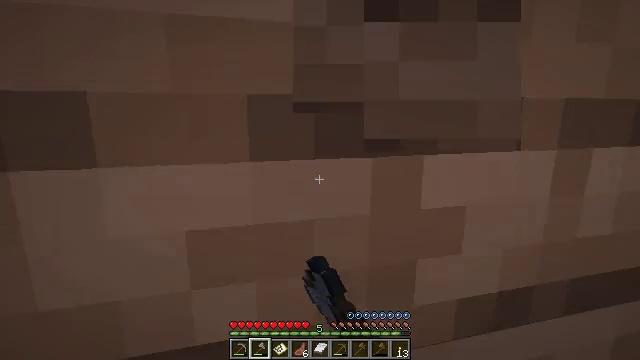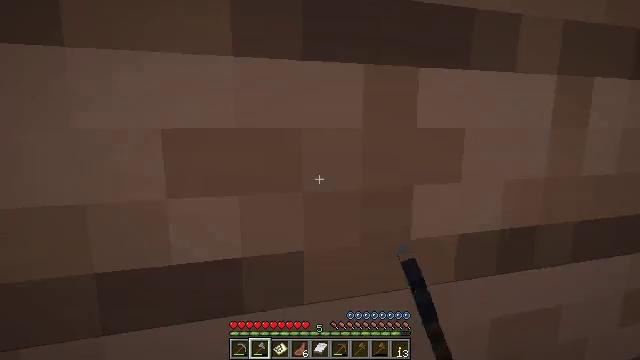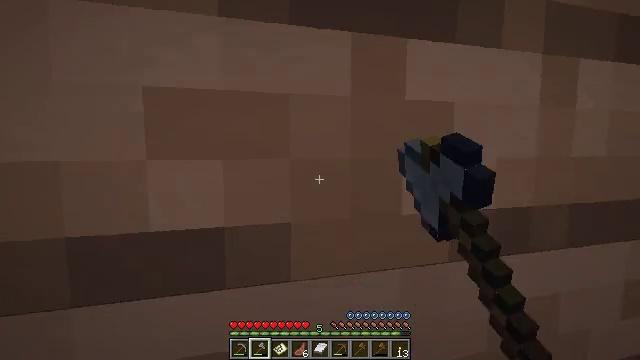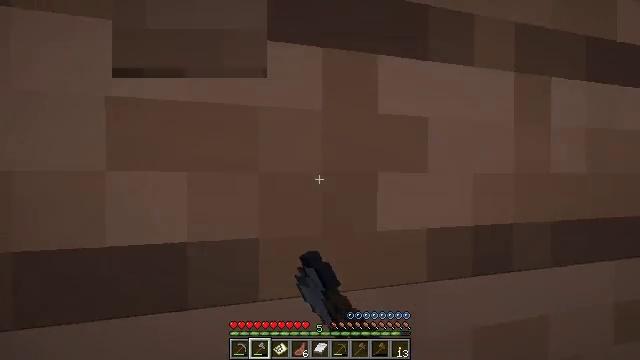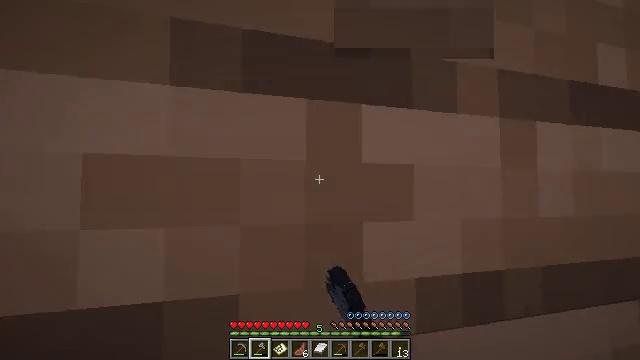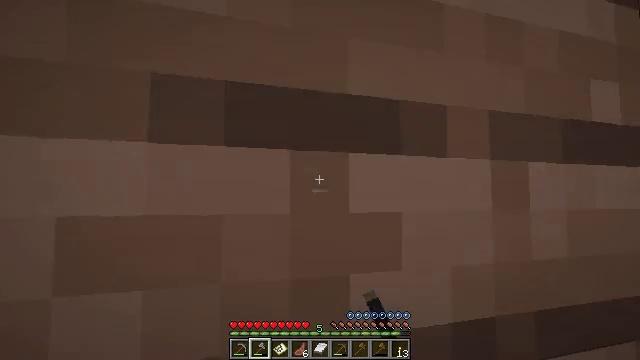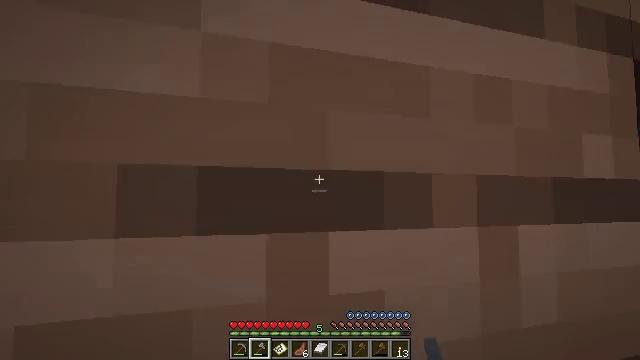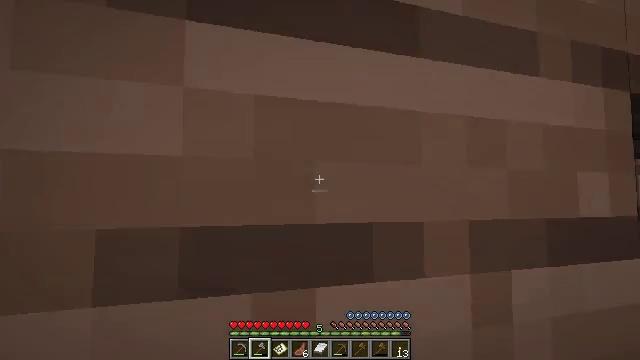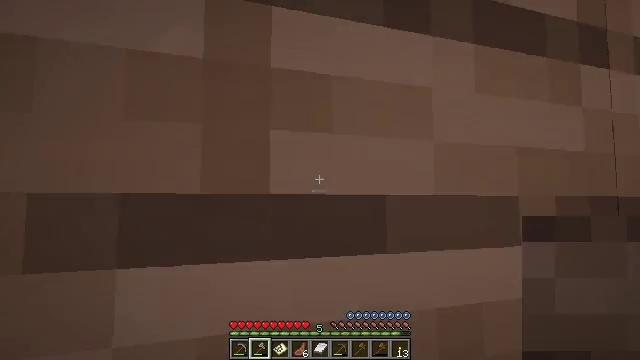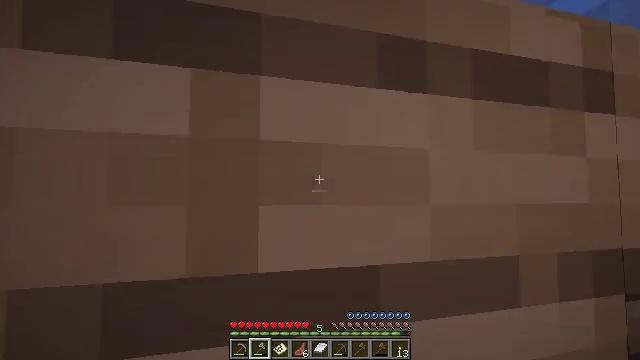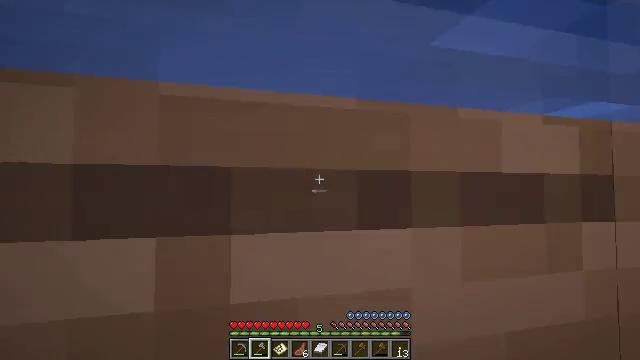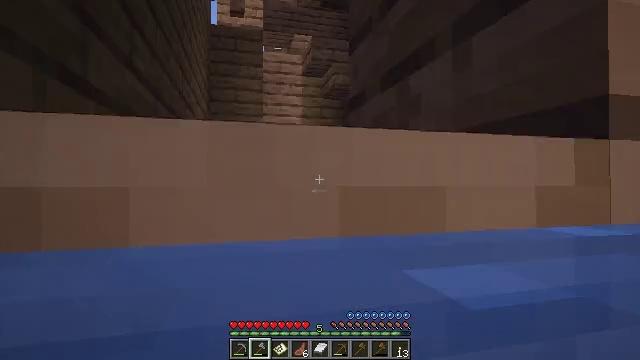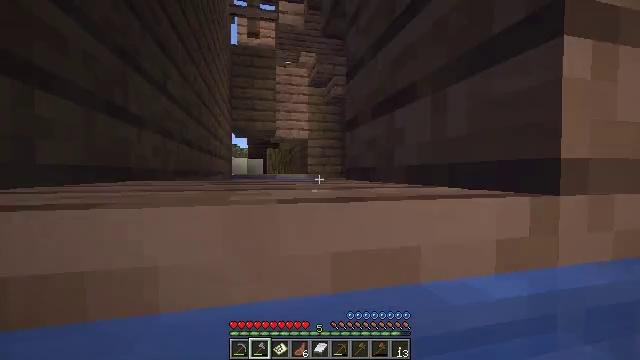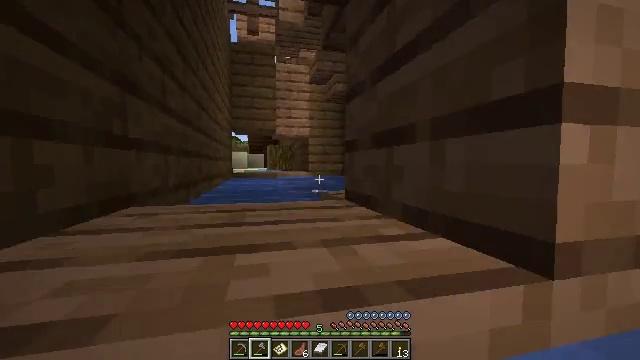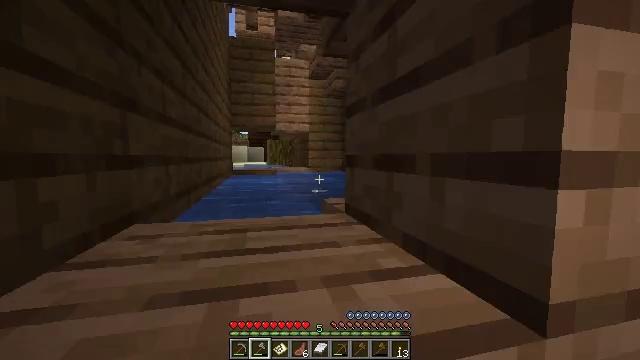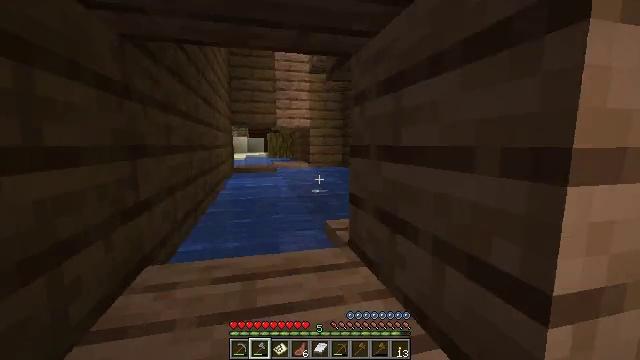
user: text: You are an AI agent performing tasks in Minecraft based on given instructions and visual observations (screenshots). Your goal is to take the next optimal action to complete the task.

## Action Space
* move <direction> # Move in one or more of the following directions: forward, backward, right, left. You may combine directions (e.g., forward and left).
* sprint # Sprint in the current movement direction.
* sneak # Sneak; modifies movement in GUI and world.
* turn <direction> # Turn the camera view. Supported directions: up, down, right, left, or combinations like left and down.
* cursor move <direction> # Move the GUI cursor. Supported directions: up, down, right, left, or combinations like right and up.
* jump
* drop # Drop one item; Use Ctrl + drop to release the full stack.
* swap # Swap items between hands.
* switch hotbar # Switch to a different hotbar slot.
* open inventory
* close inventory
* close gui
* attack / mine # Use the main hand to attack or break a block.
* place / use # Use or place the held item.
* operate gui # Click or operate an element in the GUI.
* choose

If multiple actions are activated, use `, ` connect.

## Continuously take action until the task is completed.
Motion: motion action
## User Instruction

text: Gather jungle planks for building.
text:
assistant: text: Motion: move forward, turn up, attack / mine
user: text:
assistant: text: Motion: move forward, turn up, attack / mine, jump
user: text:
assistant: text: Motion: move forward, turn up, attack / mine, jump
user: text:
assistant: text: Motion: move forward, turn up, attack / mine, jump
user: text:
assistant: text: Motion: move forward, jump
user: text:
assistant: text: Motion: move forward, jump
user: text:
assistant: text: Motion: move forward, jump
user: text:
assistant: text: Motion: move forward, jump
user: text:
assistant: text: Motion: move forward, jump
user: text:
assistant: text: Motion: move forward, turn down, jump
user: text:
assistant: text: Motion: move forward, turn left and down, jump
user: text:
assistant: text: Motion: move forward and move left, turn down, jump
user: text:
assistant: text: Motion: move forward and move left, turn down, jump
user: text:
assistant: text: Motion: move forward and move left, turn down, jump
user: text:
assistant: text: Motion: move forward and move left, turn down, jump
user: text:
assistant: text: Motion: move forward and move left, turn down, jump
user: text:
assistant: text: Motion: move forward and move left, turn down, jump
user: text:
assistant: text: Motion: move left, turn down, jump
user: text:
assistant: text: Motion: move left, turn down, jump
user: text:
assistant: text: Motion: move left, turn left and down
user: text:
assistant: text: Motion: no_op
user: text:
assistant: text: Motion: no_op
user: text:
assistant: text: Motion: no_op
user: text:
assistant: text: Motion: no_op
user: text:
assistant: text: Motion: no_op
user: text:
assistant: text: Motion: turn right
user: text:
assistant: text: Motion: turn right
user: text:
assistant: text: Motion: attack / mine
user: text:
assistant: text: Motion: turn up, attack / mine
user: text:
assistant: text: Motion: turn left and up, attack / mine, jump